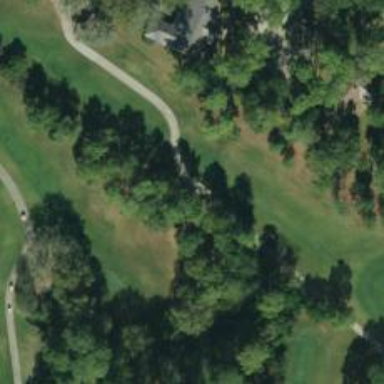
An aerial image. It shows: Path used for both walking and golf.